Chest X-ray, AP view. Patient: 33 years old, sex F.
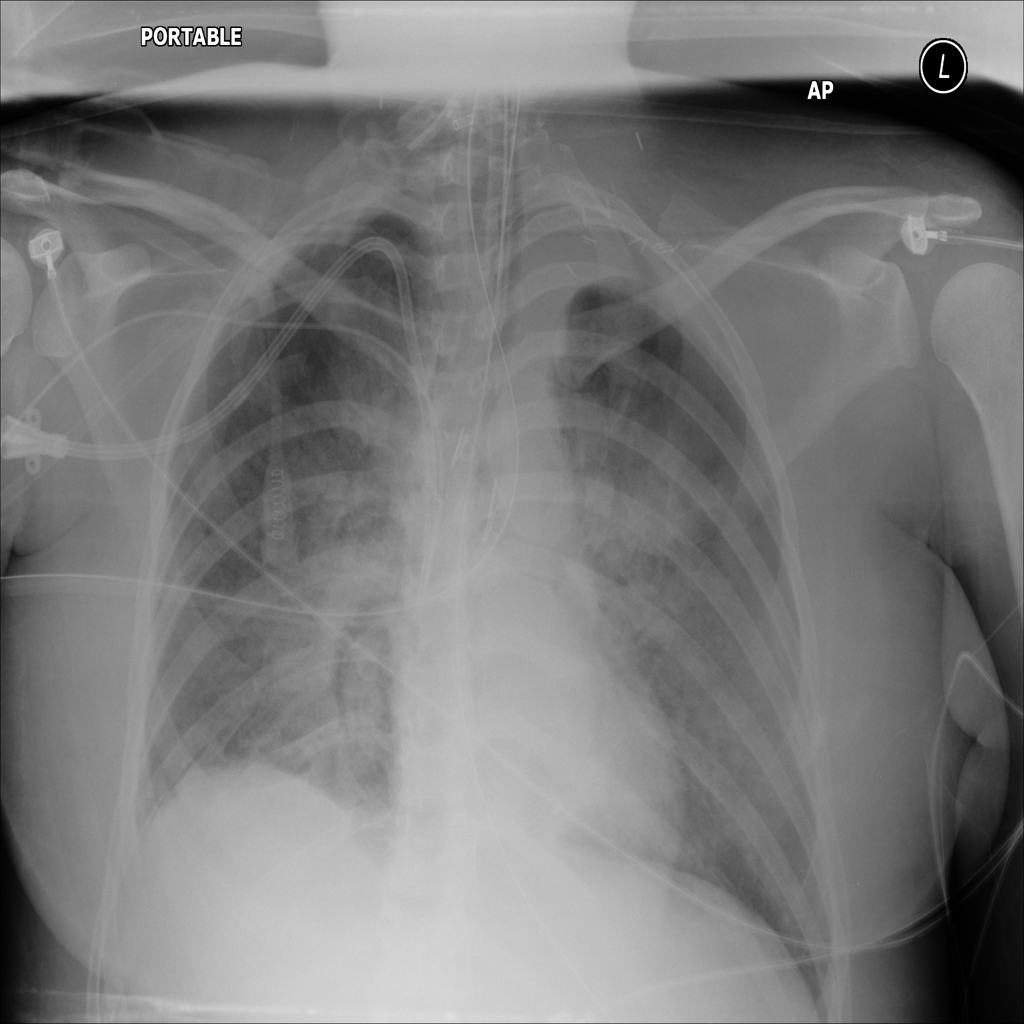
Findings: Infiltration